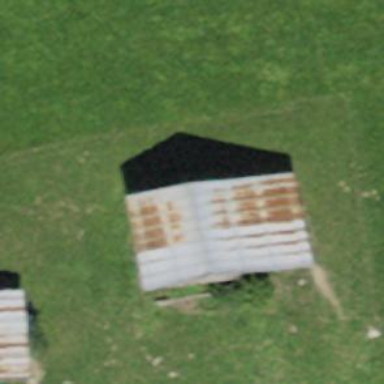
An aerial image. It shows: Shed.